Interaction volume radius: 10 \u00c5
Interaction volume height: 10 \u00c5
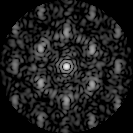
Disorder parameter: 0.5919